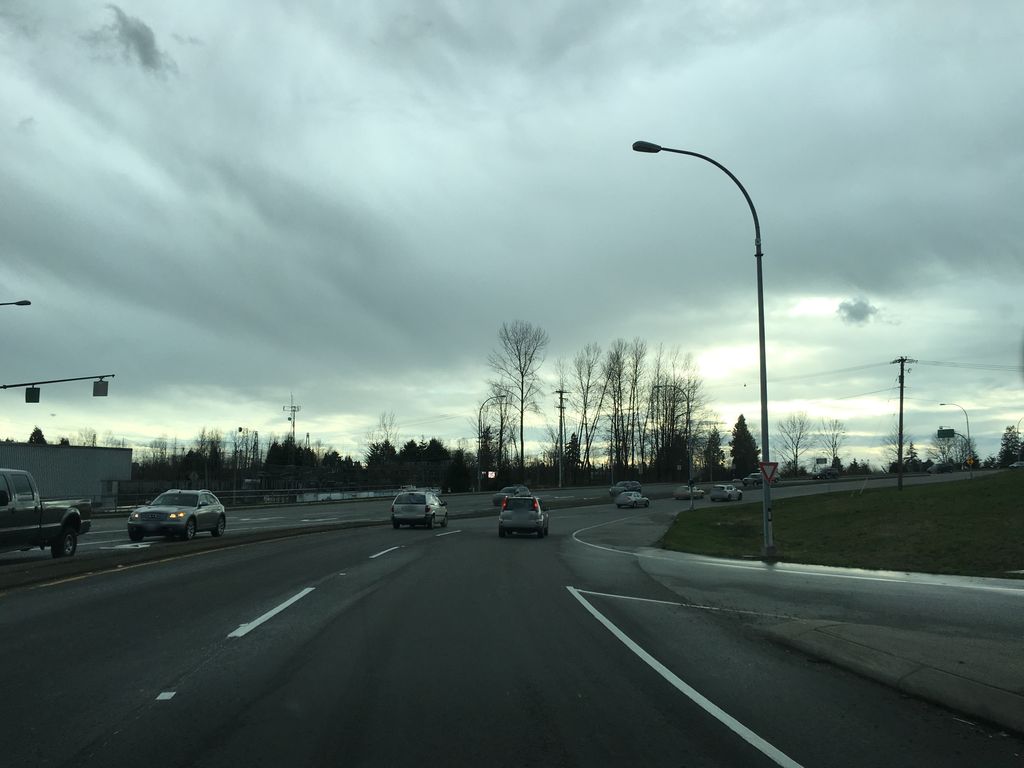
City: vancouver